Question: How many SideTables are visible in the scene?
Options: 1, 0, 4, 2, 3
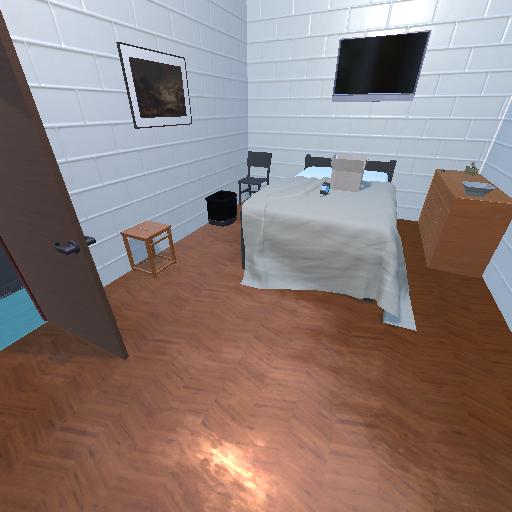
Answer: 1